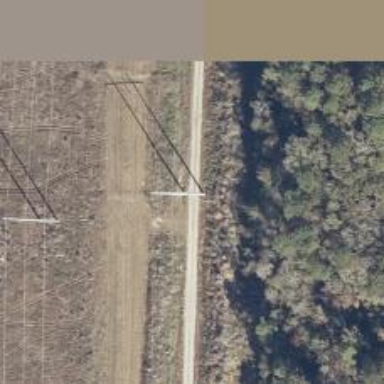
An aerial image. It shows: H-frame designed tower for power lines.